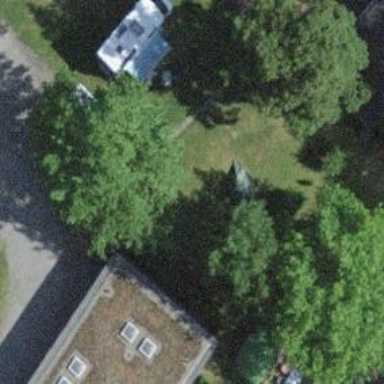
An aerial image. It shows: Camping pitch for tourists.